Question: I am working on a d3js side project where I am using the force layout to show nodes and lines to represent a graph. I have laid out the code such that the graph can be dynamically updated. I am doing this by:
1. Clearing force.nodes() then force.links()
2. Pushing all the nodes I want to add to force.nodes()
3. Updating the graph (join, enter, update, exit)
4. Pushing all the links I want with references to the nodes in force.nodes() to force.links
5. Updating the graph (join, enter, update, exit)
This works as long as I only have nodes to display, but as soon as I attempt to push a link to force.links then all hell breaks loose and the two nodes end up hiding in the top left corner.
Looking at the DOM I can see the following:

As you can see, the transform/translate parameters contain NaN values. So something blew up in my face but after two days of bug hunting I suspect that I am missing something here and need to take a cold shower.
I have stripped down my code to the smallest set that can reproduce the error. Please note from it that the nodes display fine until a link is pushed into force.links. No links are being drawn, only nodes, but the act of pushing a link where it belongs is disrupting the data in the nodes. This way of updating a graph should work as per the examples I have seen.
'''
d3.json("data/fm.json", function(error, graph) {
if (error) throw error;
function chart(elementName) {
// look for the node in the d3 layout
var findNode = function(name) {
for (var i in nodes) {
if (nodes[i]["name"] === name) return nodes[i];
};
};
var width = 960, // default width
height = 450, // default height
color = d3.scale.category10(),
force = d3.layout.force(),
nodes = force.nodes(),
links = force.links(),
vis,
runOnceFlag = true;
vis = d3.select(elementName)
.append("svg:svg")
.attr("width", width)
.attr("height", height)
.attr("id", "svg")
.attr("pointer-events", "all")
.attr("viewBox", "0 0 " + width + " " + height)
.attr("perserveAspectRatio", "xMinYMid")
.append('svg:g');
var update = function() {
var node = vis.selectAll("g.node")
.data(nodes, function (d) {
return d.name;
});
var nodeEnter = node.enter().append("g")
.attr("class", "node")
.call(force.drag);
nodeEnter.append("svg:circle")
.attr("r", 12)
.attr("id", function (d) {
return "Node;" + d.name;
})
.attr("class", "nodeStrokeClass")
.attr("fill", function(d) { return color(d.group); });
nodeEnter.append("svg:text")
.attr("class", "textClass")
.attr("x", 14)
.attr("y", ".31em")
.text(function (d) {
return d.name;
});
node.exit().remove();
force.on("tick", function () {
node.attr("transform", function (d) {
console.log(d);
return "translate(" + d.x + "," + d.y + ")";
});
});
// Restart the force layout.
force
.charge(-120)
.linkDistance( function(d) { return d.value * 10 } )
.size([width, height])
.start();
};
var a = graph.nodes[0];
var b = graph.nodes[1]
nodes.push(a);
update();
nodes.push(b);
update();
var c = {"source": findNode('a'), "target": findNode('b')}
// the line below causes the error
links.push(c);
update()
};
///
chart('body');
});
'''
This is my data:
'''
{
"nodes":[
{"name":"a", "group":1},
{"name":"b", "group":2},
{"name":"c", "group":3},
{"name":"d", "group":4},
{"name":"e", "group":5},
{"name":"f", "group":6},
{"name":"g", "group":7},
{"name":"h", "group":1},
{"name":"i", "group":2},
{"name":"j", "group":3},
{"name":"k", "group":4},
{"name":"l", "group":5},
{"name":"m", "group":6},
{"name":"n", "group":7}
],
"links":[
{"source":0,"target":1,"value":1},
{"source":2,"target":3,"value":1},
{"source":4,"target":5,"value":1},
{"source":7,"target":8,"value":1},
{"source":9,"target":10,"value":1},
{"source":11,"target":12,"value":1},
{"source":0,"target":5,"value":1},
{"source":1,"target":5,"value":1},
{"source":0,"target":6,"value":1},
{"source":1,"target":6,"value":1},
{"source":0,"target":7,"value":1},
{"source":1,"target":7,"value":1},
{"source":2,"target":8,"value":1},
{"source":3,"target":8,"value":1},
{"source":2,"target":9,"value":1},
{"source":3,"target":9,"value":1},
{"source":4,"target":11,"value":1},
{"source":5,"target":11,"value":1},
{"source":9,"target":12,"value":1},
{"source":10,"target":12,"value":1},
{"source":11,"target":13,"value":1},
{"source":12,"target":13,"value":1}
]
}
'''
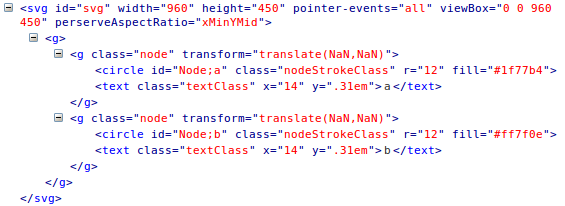
Answer: You have some basic problems with your code, see <URL> below...
'''
<!DOCTYPE html>
<html lang="en">
<head>
<meta charset="UTF-8">
<title></title>
<style>
.link {
stroke: #2E2E2E;
stroke-width: 2px;
}
.node {
stroke: #fff;
stroke-width: 2px;
}
.textClass {
stroke: #323232;
font-family: "Lucida Grande", "Droid Sans", Arial, Helvetica, sans-serif;
font-weight: normal;
stroke-width: .5;
font-size: 14px;
}
</style>
</head>
<body>
<!--<script src="d3 CB.js"></script>-->
<script src="https://cdnjs.cloudflare.com/ajax/libs/d3/3.5.5/d3.min.js"></script>
<script>
d3.json("data.json", function (error, graph) {
if (error) throw error;
function chart(elementName) {
// look for the node in the d3 layout
var findNode = function (name) {
for (var i in nodes) {
if (nodes[i]["name"] === name) return nodes[i];
}
};
var width = 960, // default width
height = 450, // default height
color = d3.scale.category10(),
nodes = graph.nodes,
links = graph.links,
force = d3.layout.force()
.nodes(nodes)
.links([]),
vis,
runOnceFlag = true;
vis = d3.select(elementName)
.append("svg:svg")
.attr("width", width)
.attr("height", height)
.attr("id", "svg")
.attr("pointer-events", "all")
.attr("viewBox", "0 0 " + width + " " + height)
.attr("perserveAspectRatio", "xMinYMid")
.append('svg:g');
var update = function () {
var link = vis.selectAll("line")
.data(force.links(), function (d) {
return d.source + "-" + d.target;
});
link.enter().insert("line", "g")
.attr("id", function (d) {
return d.source + "-" + d.target;
})
.attr("stroke-width", function (d) {
return d.value / 10;
})
.attr("class", "link")
.style("stroke", "red")
.transition().duration(5000).style("stroke", "black");
link.append("title")
.text(function (d) {
return d.value;
});
link.exit().remove();
var node = vis.selectAll("g.node")
.data(nodes, function (d) {
return d.name;
});
var nodeEnter = node.enter().append("g")
.attr("class", "node")
.call(force.drag);
nodeEnter.append("svg:circle")
.attr("r", 12)
.attr("id", function (d) {
return "Node;" + d.name;
})
.attr("class", "nodeStrokeClass")
.attr("fill", function (d) {
return color(d.group);
});
nodeEnter.append("svg:text")
.attr("class", "textClass")
.attr("x", 14)
.attr("y", ".31em")
.text(function (d) {
return d.name;
});
node.exit().remove();
force.on("tick", function () {
link.attr("x1", function (d) {
return d.source.x;
})
.attr("y1", function (d) {
return d.source.y;
})
.attr("x2", function (d) {
return d.target.x;
})
.attr("y2", function (d) {
return d.target.y;
});
node.attr("transform", function (d) {
console.log(d);
return "translate(" + d.x + "," + d.y + ")";
});
});
// Restart the force layout.
force
.charge(-120)
.linkDistance(function (d) {
return d.value * 100
})
.size([width, height])
.start();
};
update();
var c = {"source": findNode('a'), "target": findNode('b'), value: 1}
// the line below causes the error
window.setTimeout(function() {
force.links().push(c);
update()
},2000)
};
//
chart('body');
});
</script>
</body>
</html>
'''